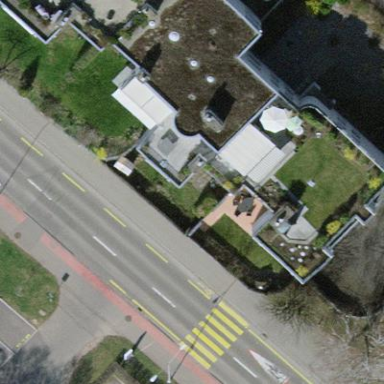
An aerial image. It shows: Terrace building.